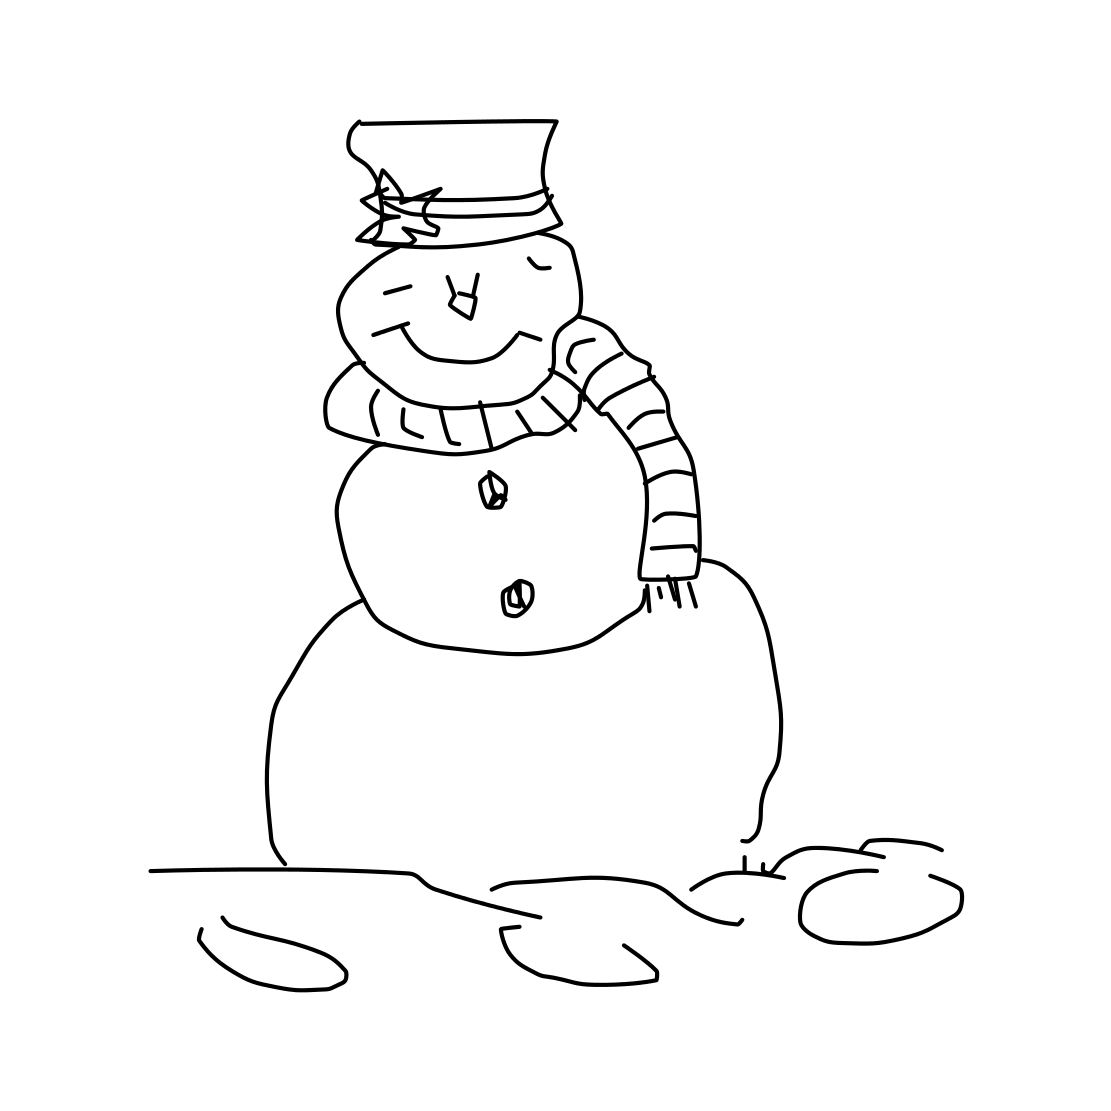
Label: snowman